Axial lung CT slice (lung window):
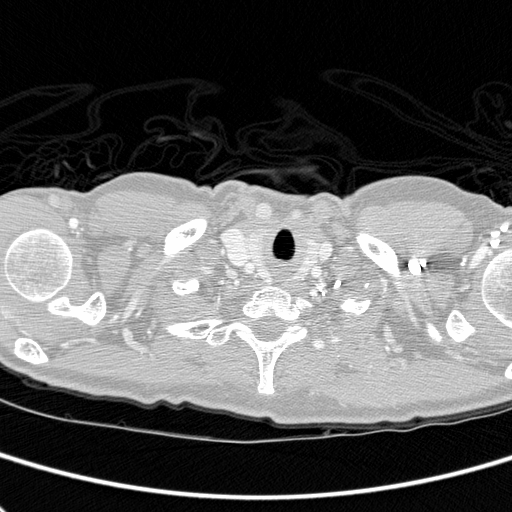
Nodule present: no